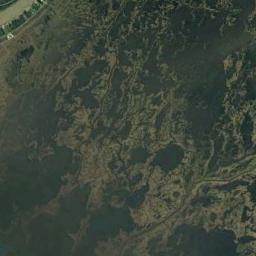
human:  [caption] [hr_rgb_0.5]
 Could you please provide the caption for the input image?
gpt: Many waters of different sizes and shapes are surrounded by wetlands .

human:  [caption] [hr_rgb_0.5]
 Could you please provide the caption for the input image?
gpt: The river surface in a wetland is covered with brown trivial plants .

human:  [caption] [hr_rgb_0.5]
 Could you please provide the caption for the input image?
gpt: The wetland consists of bare land, Green plants and water .

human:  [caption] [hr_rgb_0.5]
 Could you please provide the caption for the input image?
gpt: There are several scattered trees in the middle of this wetland .

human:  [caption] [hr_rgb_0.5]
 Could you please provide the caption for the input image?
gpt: There are many water areas on the wetland .